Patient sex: F
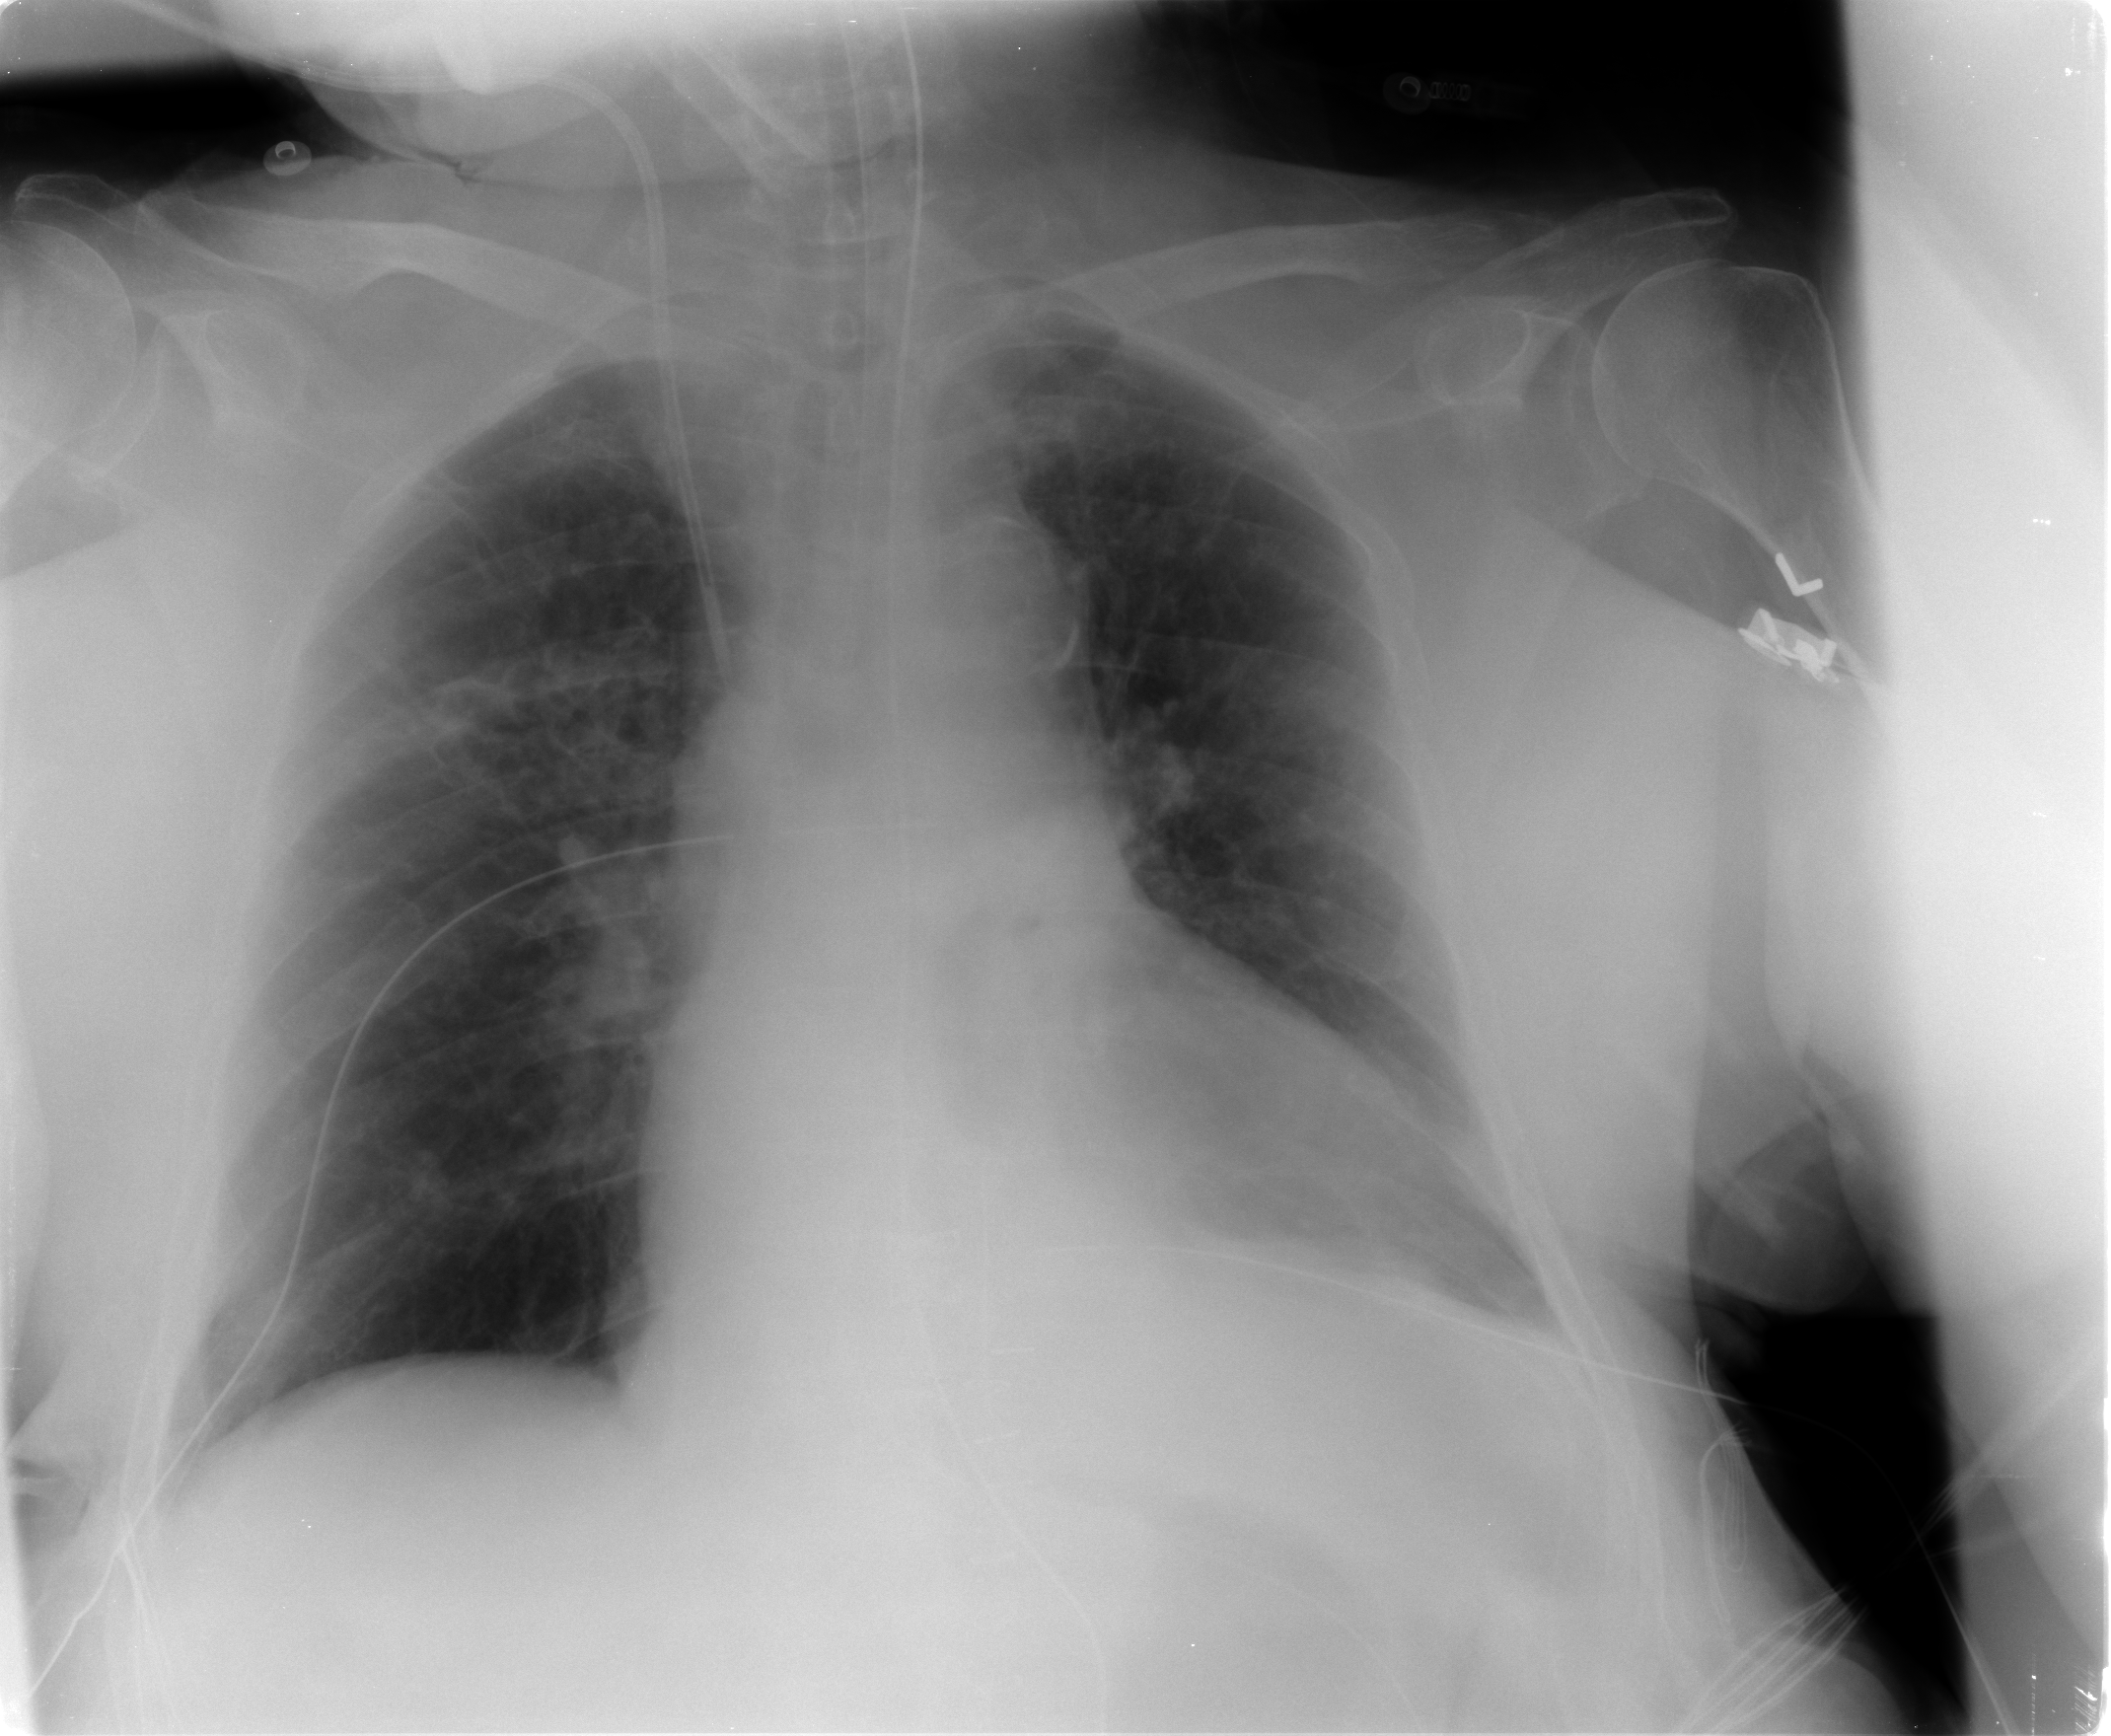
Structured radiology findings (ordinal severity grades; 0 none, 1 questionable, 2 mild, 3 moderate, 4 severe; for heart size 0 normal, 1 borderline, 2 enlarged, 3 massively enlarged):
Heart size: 2
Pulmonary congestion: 1
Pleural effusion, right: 0
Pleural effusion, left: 0
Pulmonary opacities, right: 2
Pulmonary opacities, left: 0
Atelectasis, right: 1
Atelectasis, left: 2